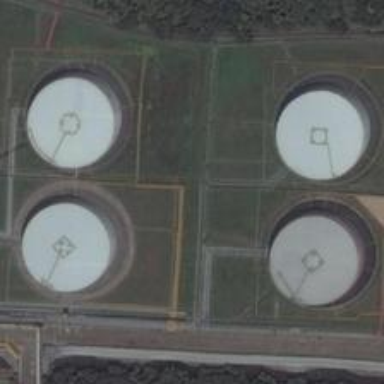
Lush trees rimmed these round white buildings .